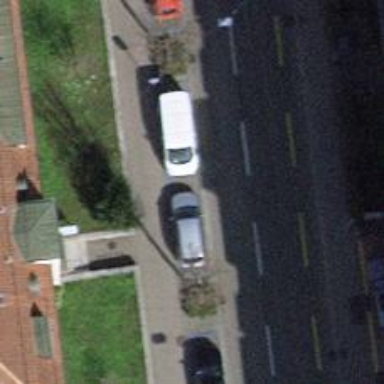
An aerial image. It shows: Bicycle rental service.